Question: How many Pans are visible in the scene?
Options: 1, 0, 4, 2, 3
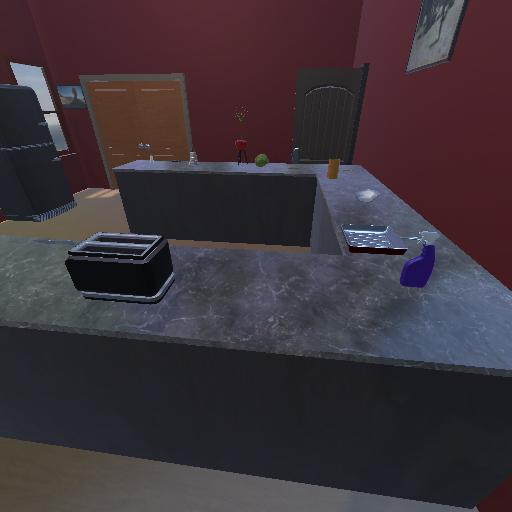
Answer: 1